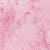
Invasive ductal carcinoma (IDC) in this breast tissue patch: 0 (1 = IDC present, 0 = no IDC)